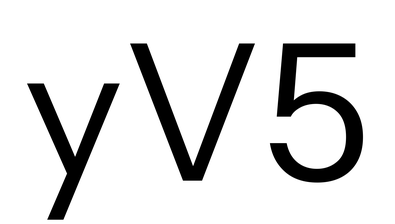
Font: InstrumentSans_Regular